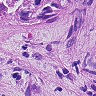
Metastatic tissue present: yes